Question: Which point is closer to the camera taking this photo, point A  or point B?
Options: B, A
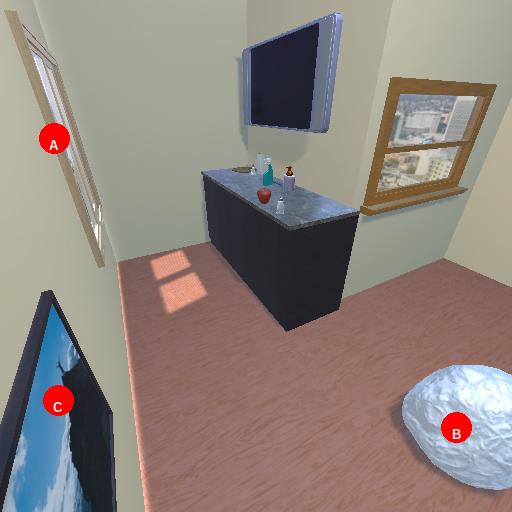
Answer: B